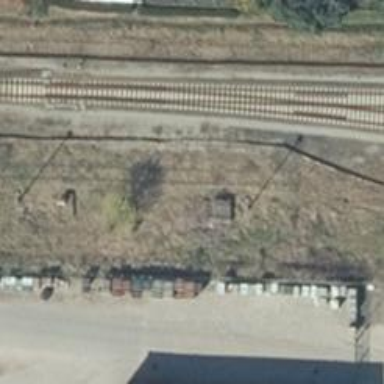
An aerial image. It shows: Abandoned railway.